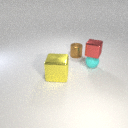
small cyan rubber sphere to the right of small brown metal cylinder